Interaction volume radius: 5 \u00c5
Interaction volume height: 20 \u00c5
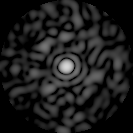
Disorder parameter: 0.853